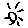
Label: sun